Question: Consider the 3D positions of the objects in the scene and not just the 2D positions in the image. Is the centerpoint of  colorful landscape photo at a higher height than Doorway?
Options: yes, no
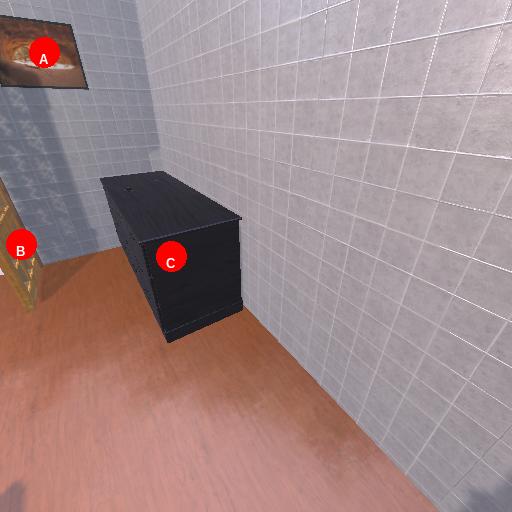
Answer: yes